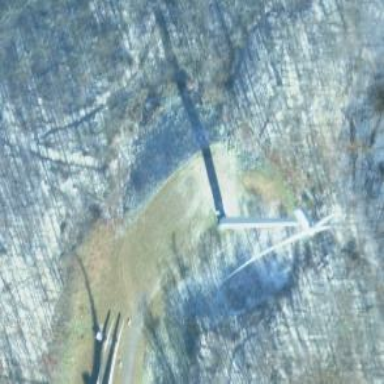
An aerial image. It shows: Wind turbine generator that utilizes wind as its source for generating electricity. It is of the horizontal axis type.